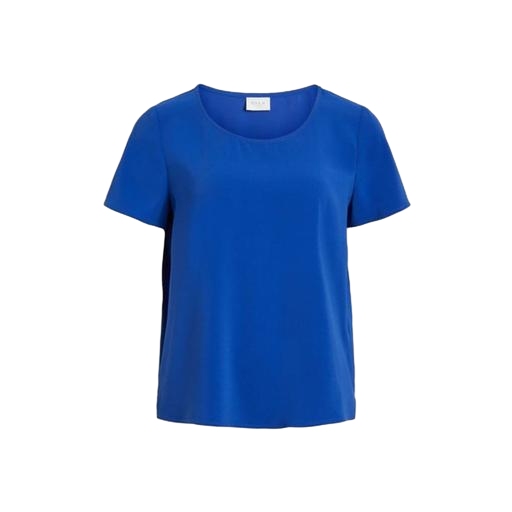
blue short-sleeve top only macy, blue short-sleeve blouse, blue short-sleeved blouse, white background